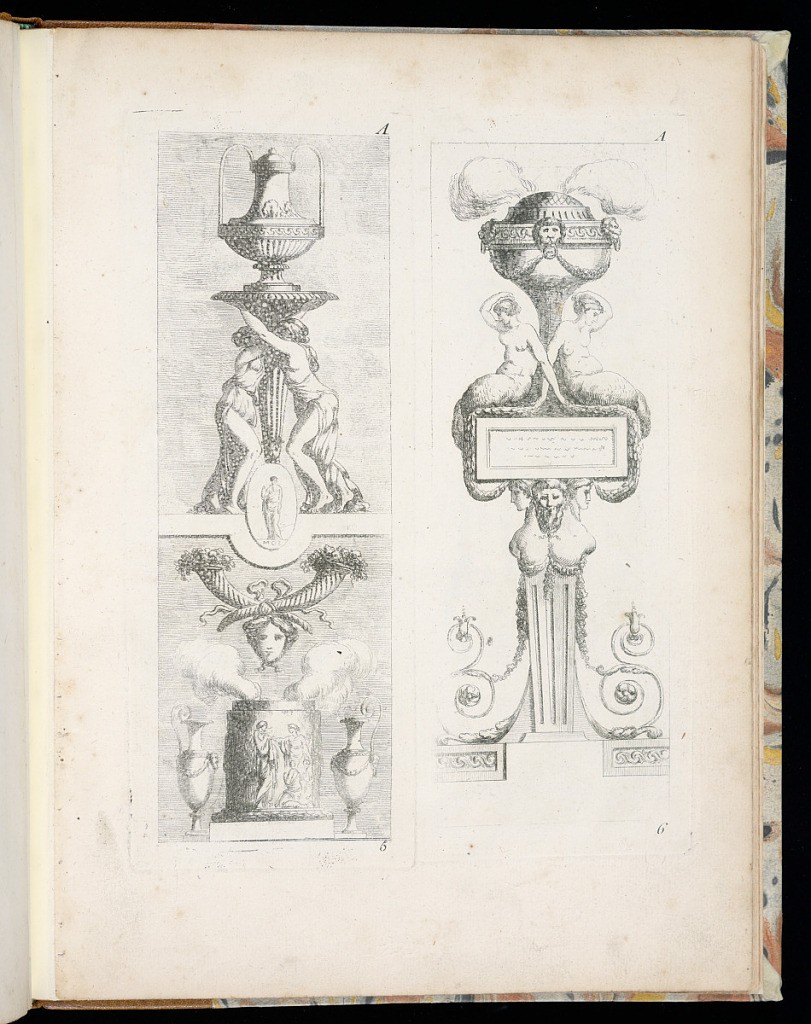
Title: Two Arabesque Panel Designs
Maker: Juste-François Boucher, French, 1736 – 1782
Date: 1768–75
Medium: Etching on paper
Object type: Print
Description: Two vertical arabesque panel designs printed on two separate plates featuring female figures, incense burners, vases, plinths, herms, scrolling leaves (rinceaux), fleurons, festoons of leaves, mascarons (masks), wave pattern moldings, fluting, gadrooning, and cornucopias. The plates are numbered.